Field crop: maize
Growth stage: 2
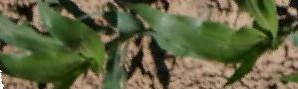
Species: maize